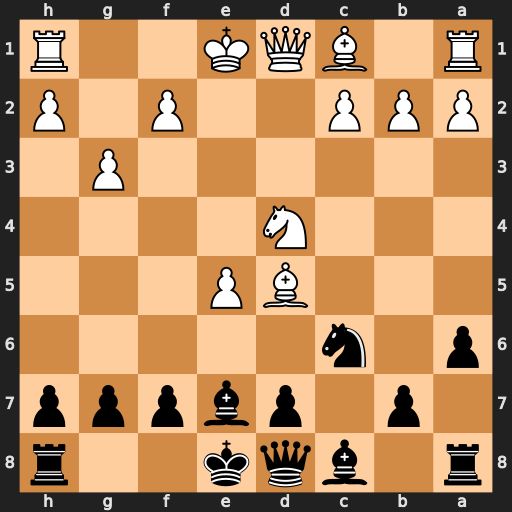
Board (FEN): r1bqk2r/1p1pbppp/p1n5/3BP3/3N4/6P1/PPP2P1P/R1BQK2R
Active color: b
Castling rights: KQkq
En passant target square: -
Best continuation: Qa5+ c3 Qxd5